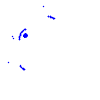
Particle: pion